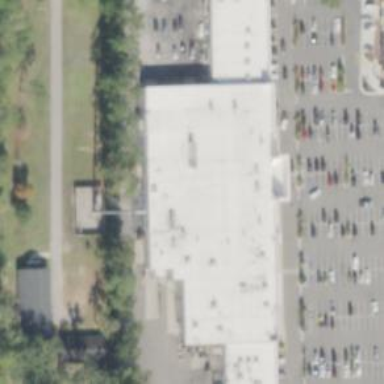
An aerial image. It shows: Building that houses supermarket.